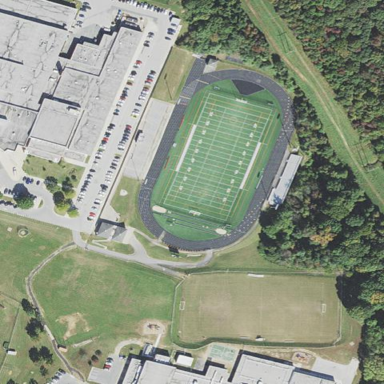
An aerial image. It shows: American football pitch.